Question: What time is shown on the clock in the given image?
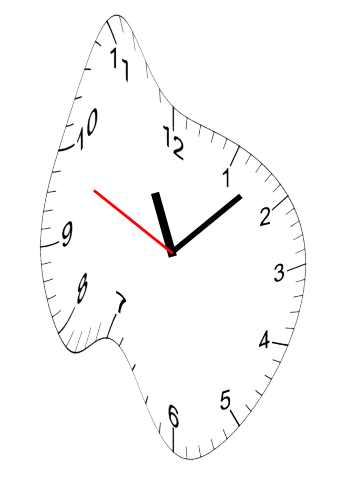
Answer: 11:07:49